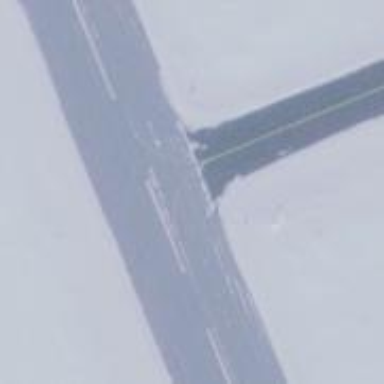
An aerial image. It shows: Image of taxiway at airport.